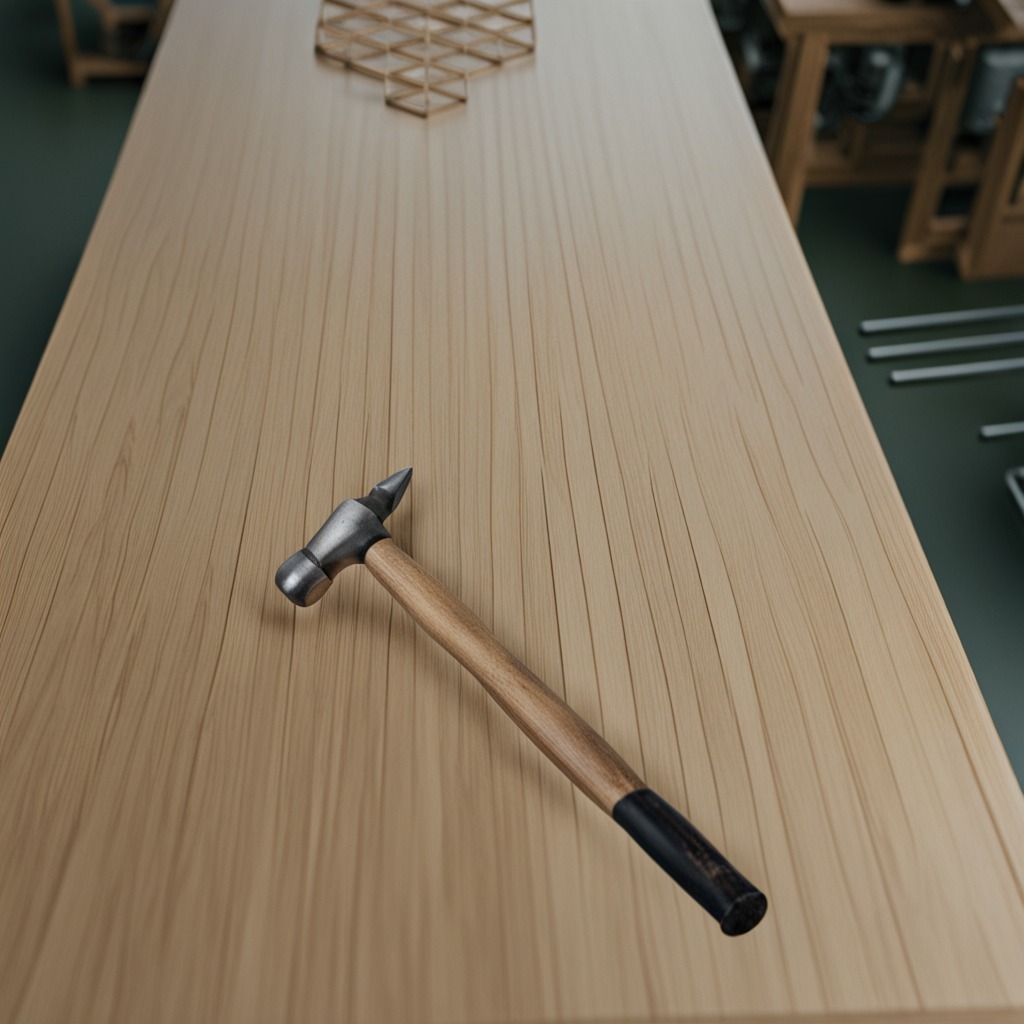
A hammer is lying on the workbench inside a coastal fishing gear workshop.